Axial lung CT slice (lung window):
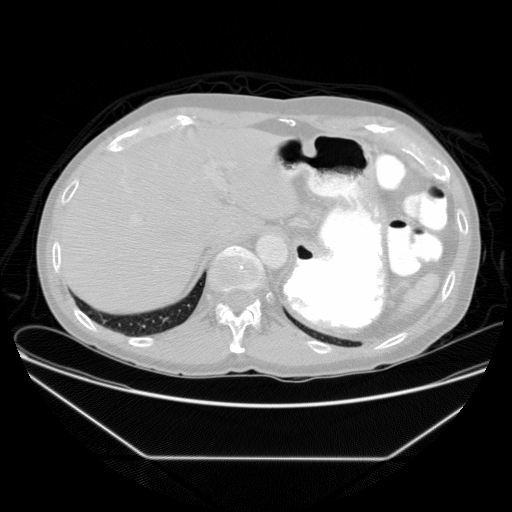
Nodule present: no